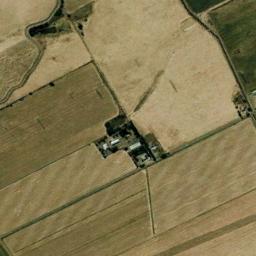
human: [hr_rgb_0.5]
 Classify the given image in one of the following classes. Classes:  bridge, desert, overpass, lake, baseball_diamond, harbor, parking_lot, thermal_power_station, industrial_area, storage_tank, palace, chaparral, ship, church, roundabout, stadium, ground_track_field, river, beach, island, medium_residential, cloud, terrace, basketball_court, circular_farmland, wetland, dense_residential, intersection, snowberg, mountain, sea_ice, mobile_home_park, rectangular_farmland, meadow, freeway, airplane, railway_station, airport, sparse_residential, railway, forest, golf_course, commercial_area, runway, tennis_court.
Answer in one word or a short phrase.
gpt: rectangular_farmland